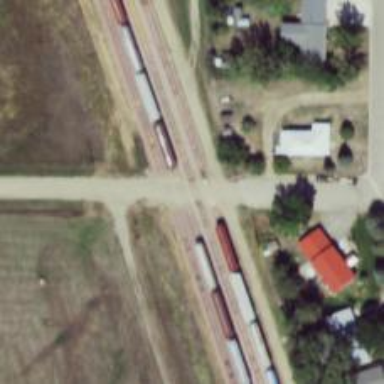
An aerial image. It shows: Level crossing along the railway.